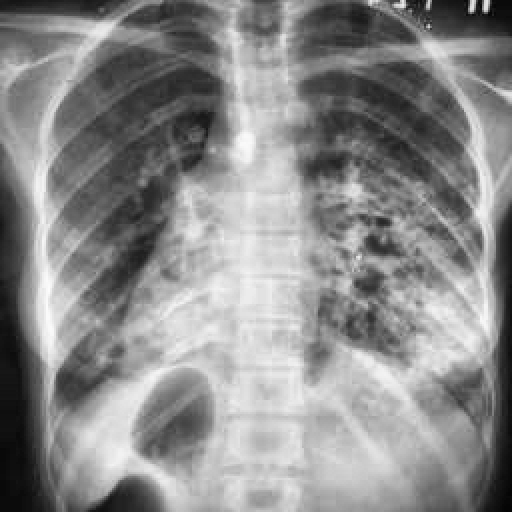
Finding: TUBERCULOSIS